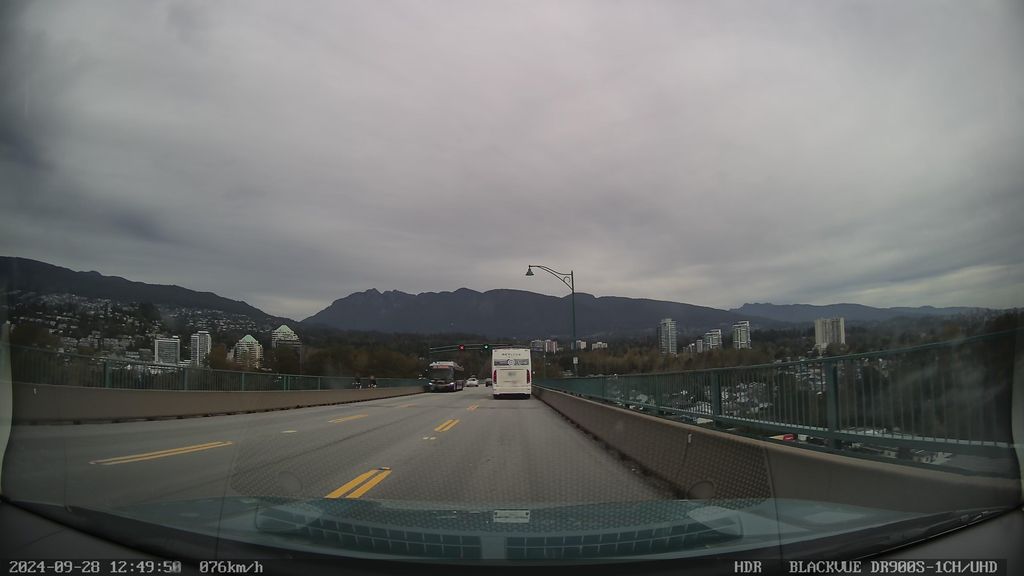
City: vancouver